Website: lowes
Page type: address-validator
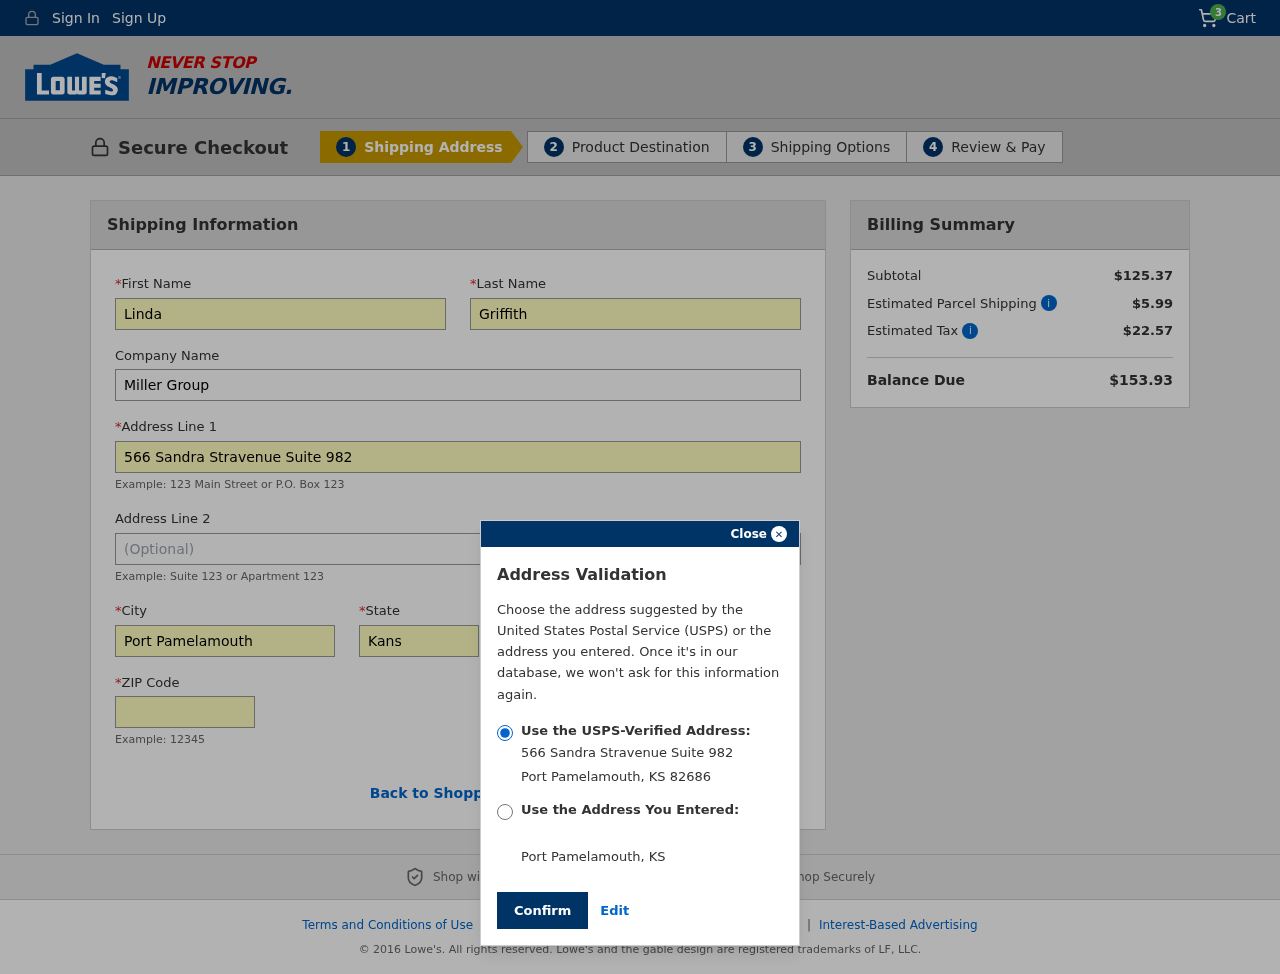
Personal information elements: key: PII_CITY
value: Port Pamelamouth
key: PII_COMPANY
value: Miller Group
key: PII_FIRSTNAME
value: Linda
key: PII_LASTNAME
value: Griffith
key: PII_POSTCODE
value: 82686
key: PII_STATE
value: Kansas
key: PII_STATE_ABBR
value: KS
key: PII_STREET
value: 566 Sandra Stravenue Suite 982
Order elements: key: ORDER_NUM_ITEMS
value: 3
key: ORDER_SUBTOTAL
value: $125.37
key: ORDER_SHIPPING_COST
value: $5.99
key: ORDER_TAX
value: $22.57
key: ORDER_TOTAL
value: $153.93